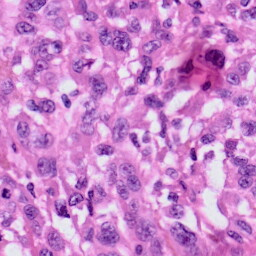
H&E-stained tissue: Skin